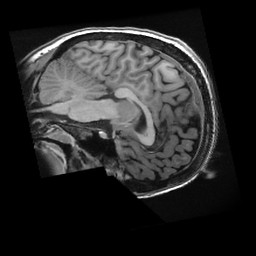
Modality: T1w
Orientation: sagittal
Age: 21
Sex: female
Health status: healthy
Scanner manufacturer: ge
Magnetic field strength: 3 T
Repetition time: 0.008384 s
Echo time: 0.003108 s